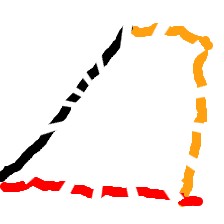
Shape: trapezoid